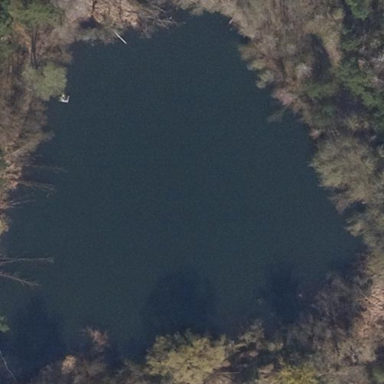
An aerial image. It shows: Pond with natural water.